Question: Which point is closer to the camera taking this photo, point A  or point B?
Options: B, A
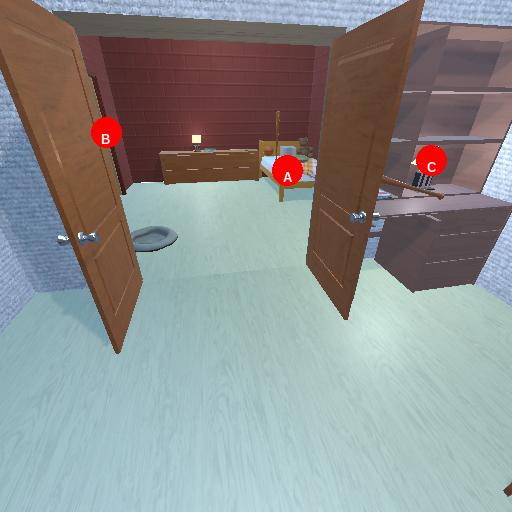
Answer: B